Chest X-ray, PA view. Patient: 63 years old, sex F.
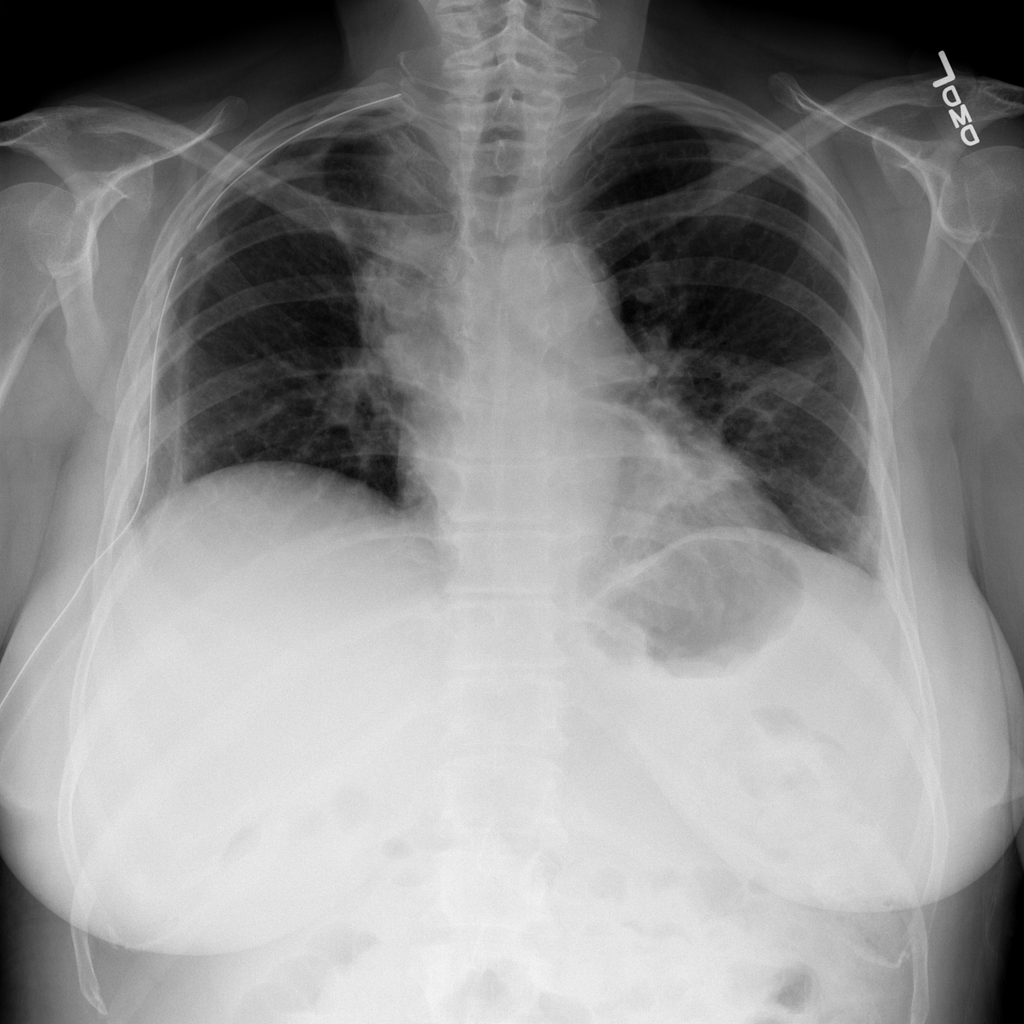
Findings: Atelectasis